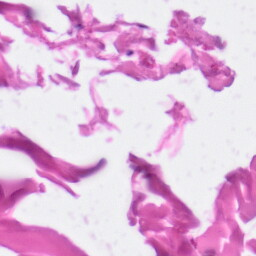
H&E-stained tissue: Skin